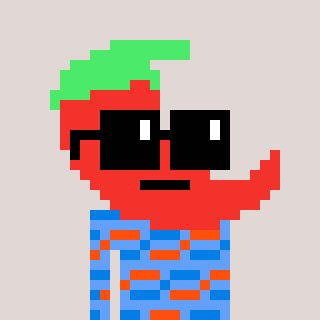
a pixel art character with square black sunglasses, a chilli-shaped head and a blue-colored body on a warm background